Question: I want to resume SSL session when I do interactive with server.
I found example in tutor (An introduction to OpenSSL programming PartII), but doubt whether it is correct.

I have no idea with 'close(sock)'. I doubt if I close TCP connection, session resumption can be successfully?
Thx!
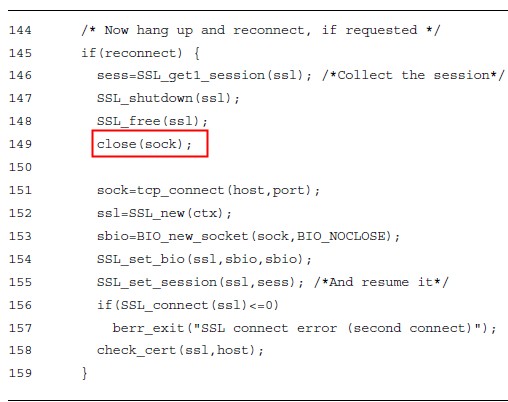
Answer: The example is correct. Session resumption allows you to resume the session with a server on a new connection. In the example above, the session is saved using 'SSL_get1_session' in the variable 'sess'. The session is then resumed on the new connection by using 'SSL_set_session'. <URL> has a pretty good explanation of how session resumption works.